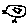
Label: bird